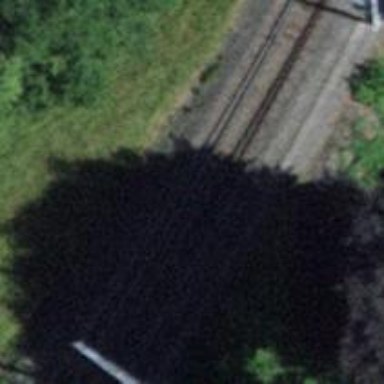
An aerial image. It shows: Railway siding with one electrified track and contact line for powering the train.